Question: I have made a report in Crystal Reports, it has a detail section, i have dragged a variable carrying text and if the paragraph of the text longer, i want its half of the part should be gone to the next page, as we see in text books and as it is a standward way on A4 paper.
When i write a variable carrying data in text for detail, this problem occurs. I had used some algorithm or like that to divide the data into two parts and made two variables, but as data can be html also so that algorithm does not work in very good manner. I just want to use crystal reports functionality. Thanks in advance.I am attaching an image for further understanding.
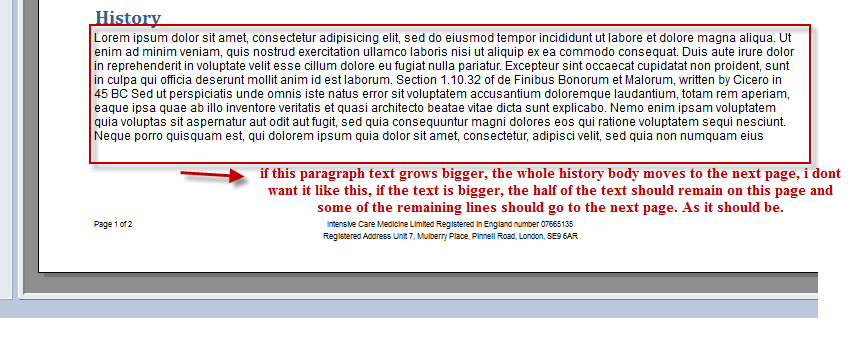
Answer: The history field should have a property called 'keep together'. I'm guessing its set to true and should be changed to false to allow the field to be split across a page break.